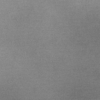
Label: dusty